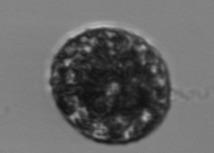
Label: Vicicitus_globosus